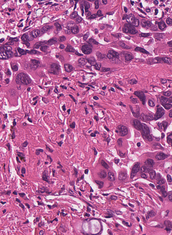
Tumor epithelial tissue: yes
Tumor-associated stroma tissue: yes
Normal tissue: no